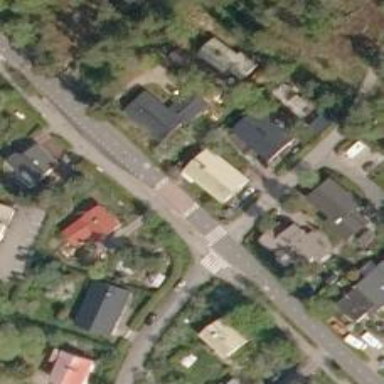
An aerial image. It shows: Road with "give way" sign.